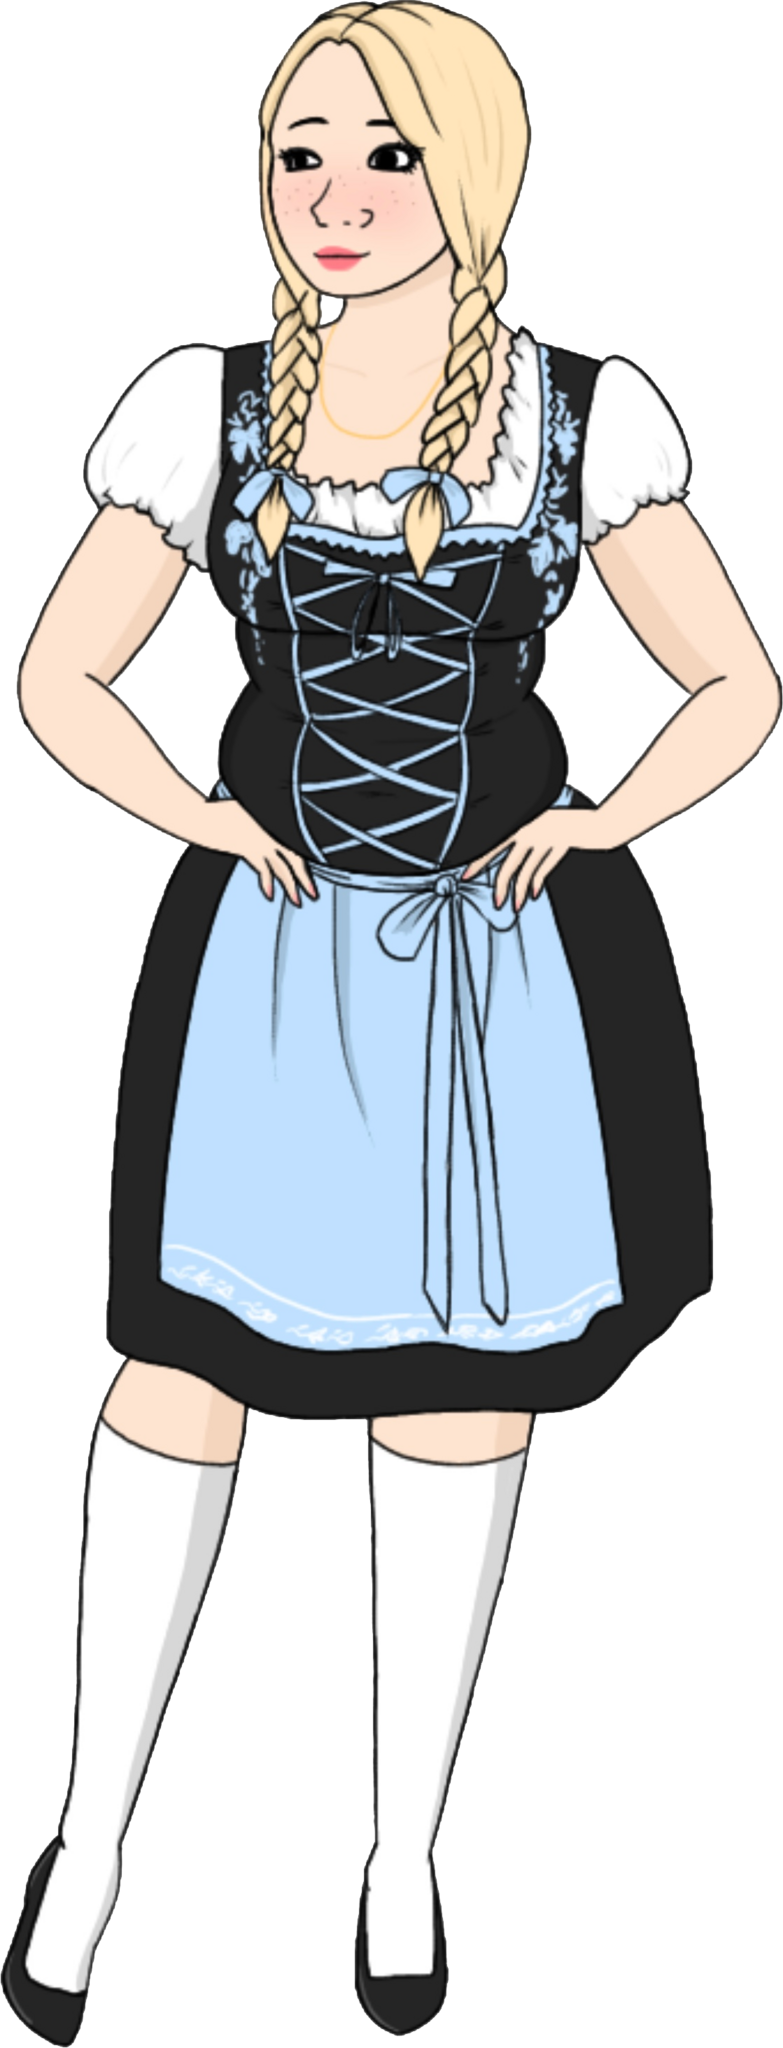
Label: 5_Trad_Wife